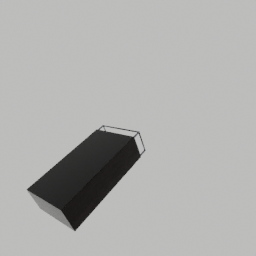
Label: furniture